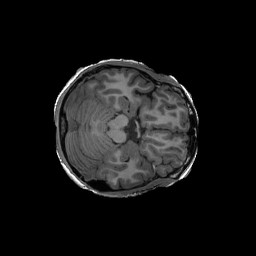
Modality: T1w
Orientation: axial
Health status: ill
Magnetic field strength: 3 T